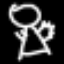
Label: angel